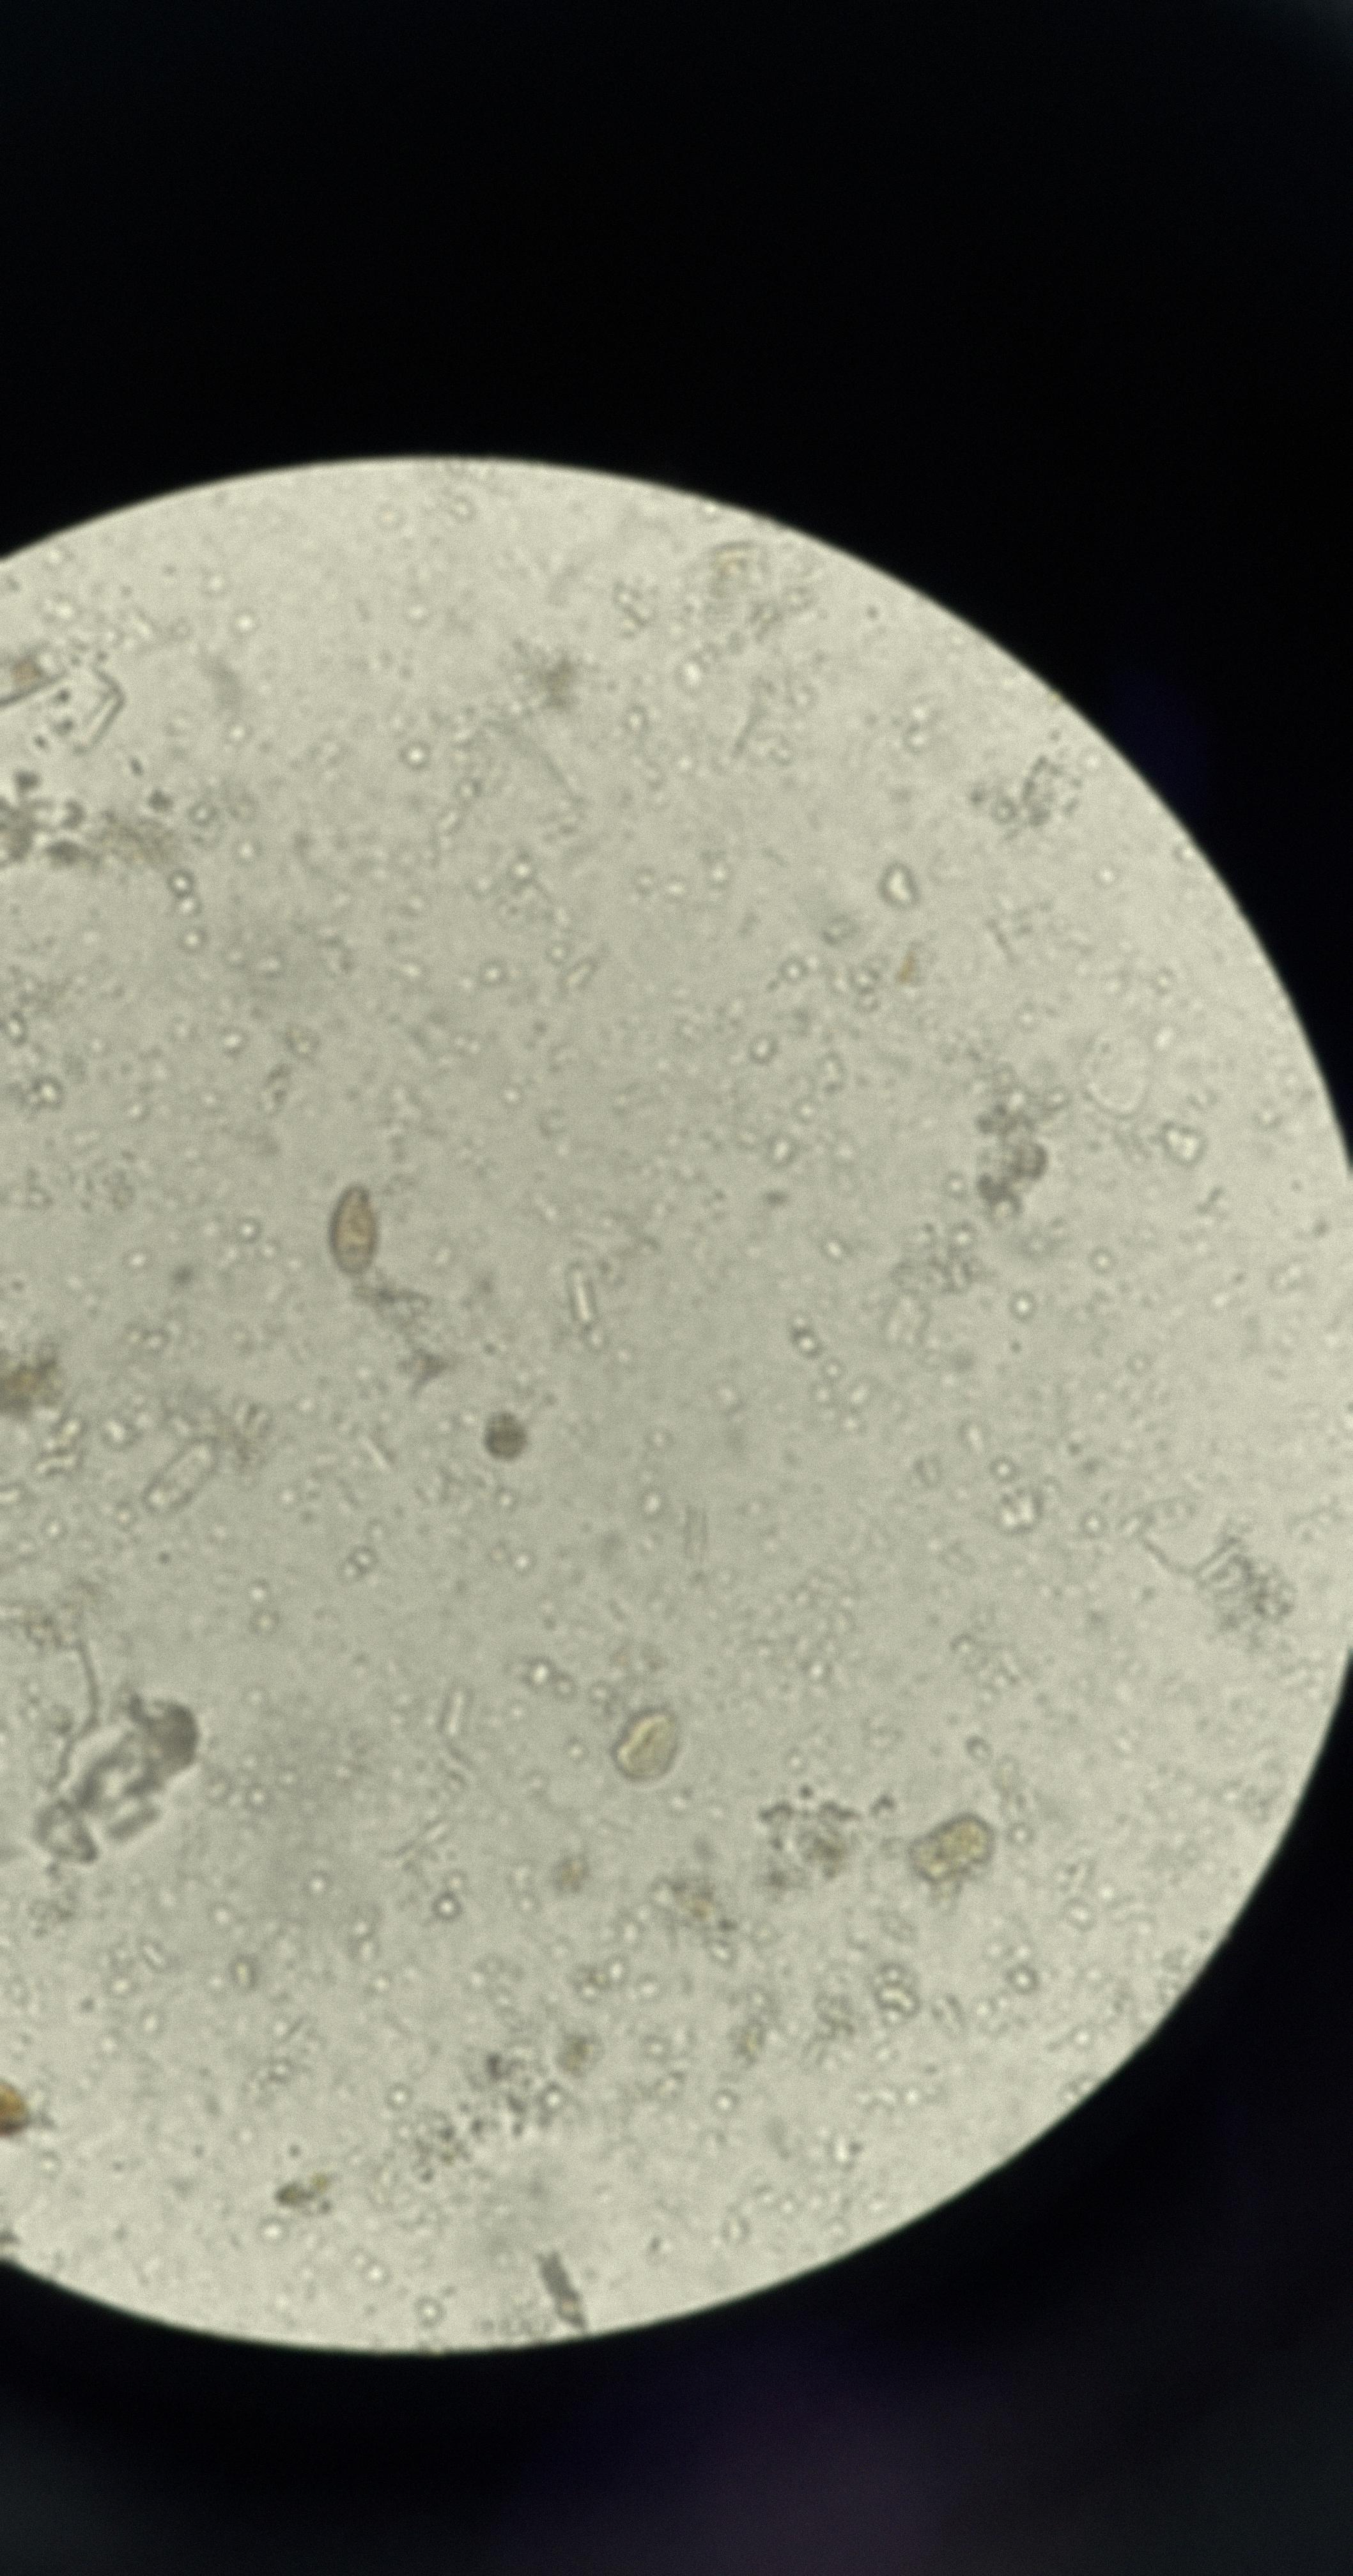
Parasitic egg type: Opisthorchis viverrine